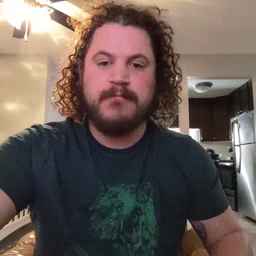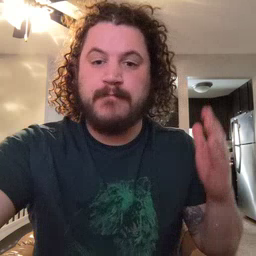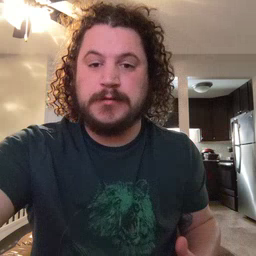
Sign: beside